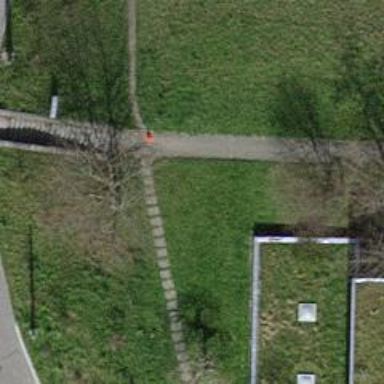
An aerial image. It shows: Asphalt steps along the road.